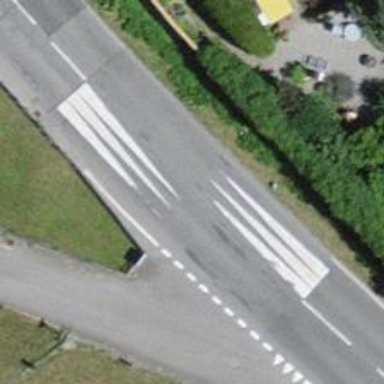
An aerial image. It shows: Traffic calming hump on the road.